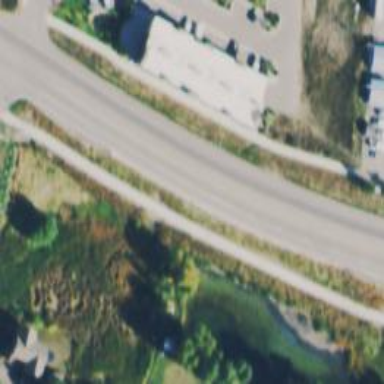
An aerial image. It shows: Asphalt trunk highway.